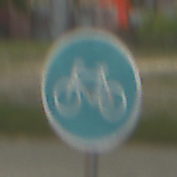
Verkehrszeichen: Radweg
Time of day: MorningAfternoon
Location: Outdoor (Suburban)
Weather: PartlyCloudy
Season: NotSpecified
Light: Natural